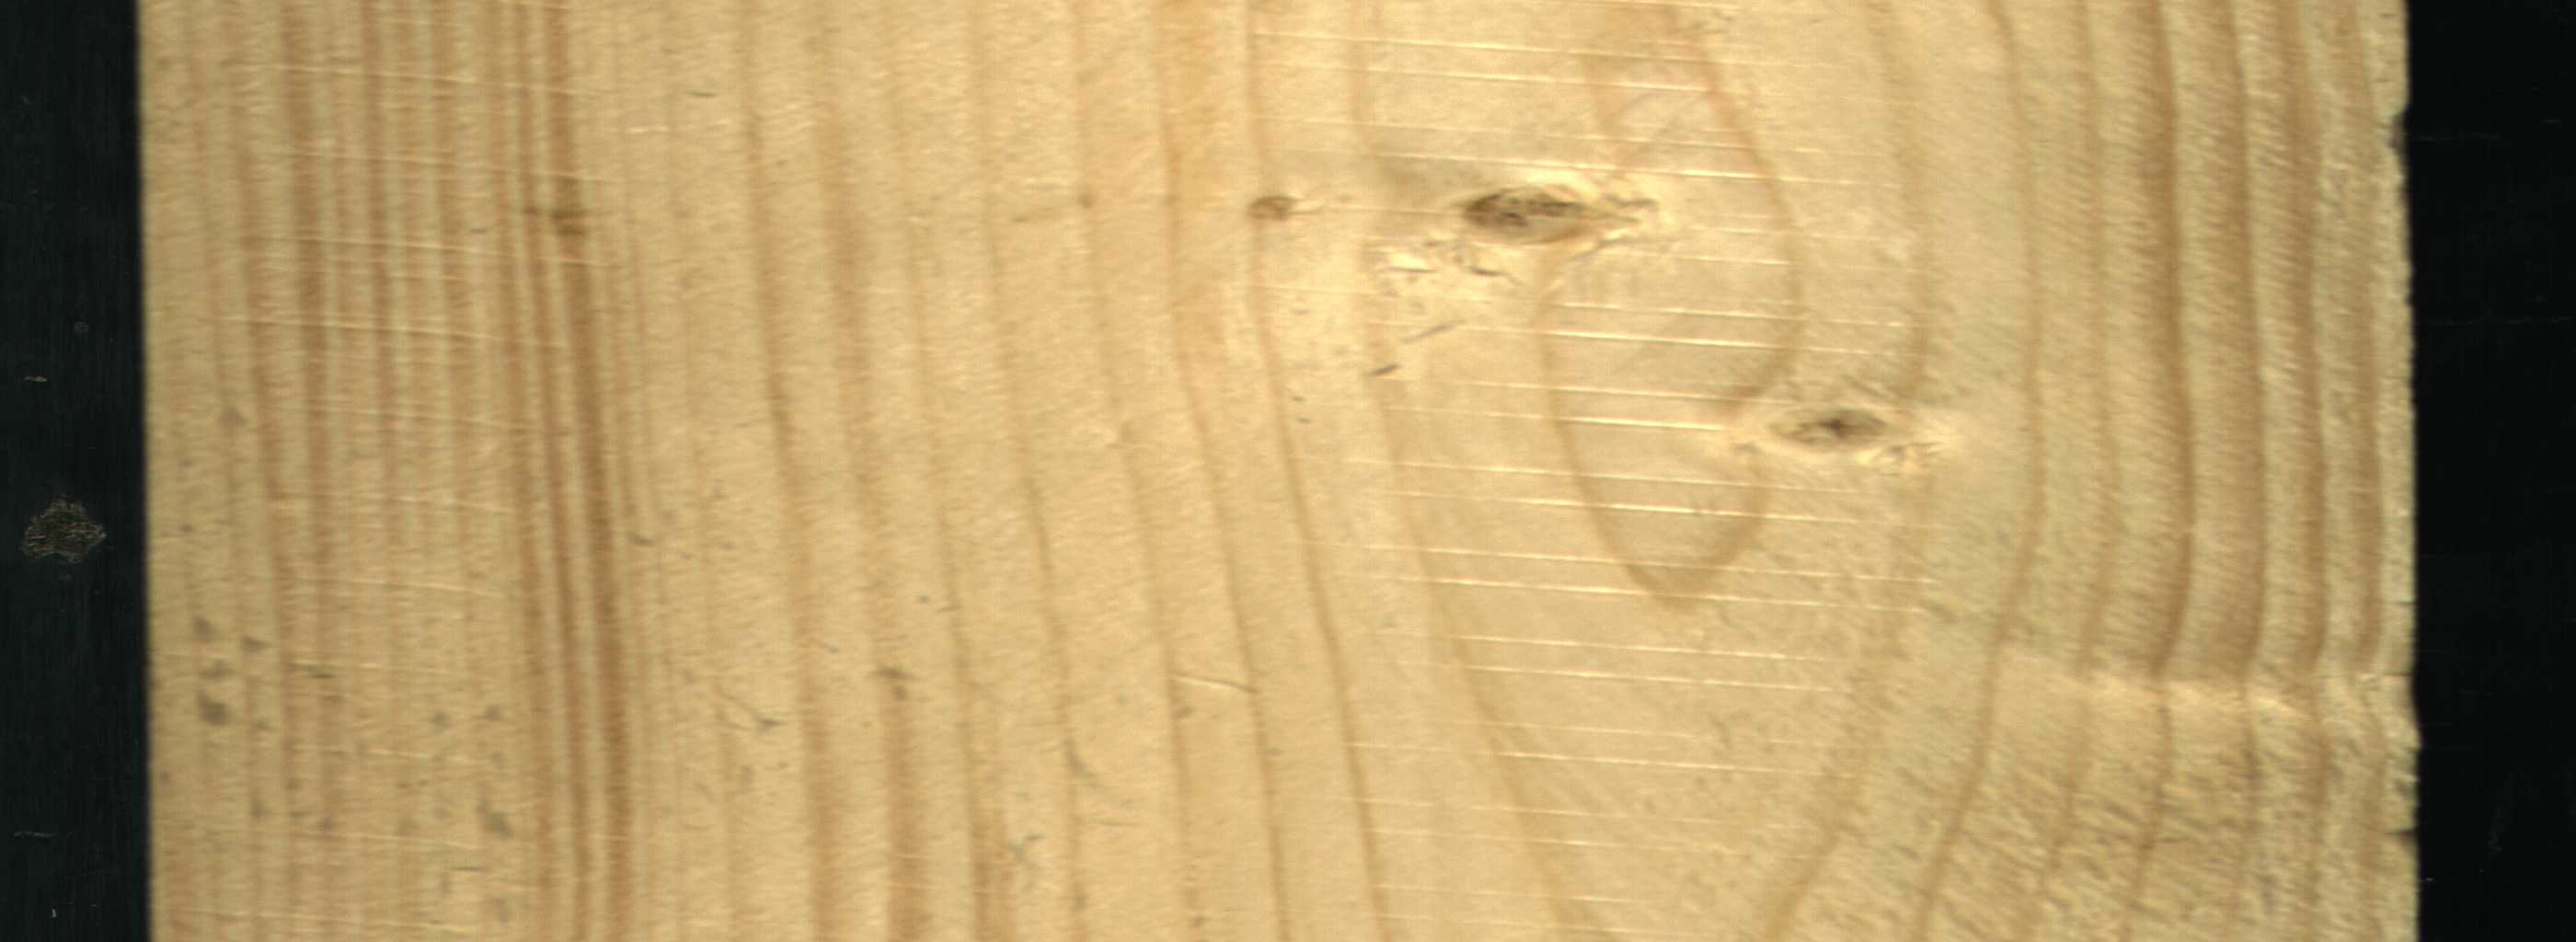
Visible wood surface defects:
Live_Knot
Live_Knot